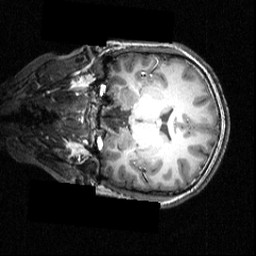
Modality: T1w
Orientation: coronal
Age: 12
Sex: female
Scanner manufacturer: siemens
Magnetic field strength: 3.951 T
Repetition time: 1.5 s
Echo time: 0.00335 s